Question: Im new to java and Scala.
I have downloaded IntelliJ 13.1 and Im trying to run this project (Goose text extractor) as is: <URL>
Im using JDK 1.7.0_67 with these project structure settings:

When Im trying to run the file TalkToMeGoose.scala Im getting this error:
'''
Error:scalac: Error: class scala.deprecatedInheritance in compiler mirror not found. scala.reflect.internal.MissingRequirementError: class scala.deprecatedInheritance in compiler mirror not found.
at scala.reflect.internal.MissingRequirementError$.signal(MissingRequirementError.scala:17)
at scala.reflect.internal.MissingRequirementError$.notFound(MissingRequirementError.scala:18)
at scala.reflect.internal.Mirrors$RootsBase.getModuleOrClass(Mirrors.scala:53)
at scala.reflect.internal.Mirrors$RootsBase.getModuleOrClass(Mirrors.scala:66)
at scala.reflect.internal.Mirrors$RootsBase.getClassByName(Mirrors.scala:102)
at scala.reflect.internal.Mirrors$RootsBase.getRequiredClass(Mirrors.scala:105)
at scala.reflect.internal.Mirrors$RootsBase.requiredClass(Mirrors.scala:108)
at scala.reflect.internal.Definitions$DefinitionsClass.DeprecatedInheritanceAttr$lzycompute(Definitions.scala:1101)
at scala.reflect.internal.Definitions$DefinitionsClass.DeprecatedInheritanceAttr(Definitions.scala:1101)
at scala.reflect.internal.Symbols$Symbol.hasDeprecatedInheritanceAnnotation(Symbols.scala:842)
at scala.tools.nsc.typechecker.Typers$Typer.scala$tools$nsc$typechecker$Typers$Typer$$validateParentClass$1(Typers.scala:1675)
at scala.tools.nsc.typechecker.Typers$Typer.validateParentClasses(Typers.scala:1706)
at scala.tools.nsc.typechecker.Typers$Typer.typedTemplate(Typers.scala:1864)
at scala.tools.nsc.typechecker.Typers$Typer.typedClassDef(Typers.scala:1738)
at scala.tools.nsc.typechecker.Typers$Typer.typedMemberDef$1(Typers.scala:5206)
at scala.tools.nsc.typechecker.Typers$Typer.typed1(Typers.scala:5256)
at scala.tools.nsc.typechecker.Typers$Typer.runTyper$1(Typers.scala:5293)
at scala.tools.nsc.typechecker.Typers$Typer.scala$tools$nsc$typechecker$Typers$Typer$$typedInternal(Typers.scala:5320)
at scala.tools.nsc.typechecker.Typers$Typer.body$2(Typers.scala:5267)
at scala.tools.nsc.typechecker.Typers$Typer.typed(Typers.scala:5271)
at scala.tools.nsc.typechecker.Typers$Typer.typedByValueExpr(Typers.scala:5349)
at scala.tools.nsc.typechecker.Typers$Typer.scala$tools$nsc$typechecker$Typers$Typer$$typedStat$1(Typers.scala:2985)
at scala.tools.nsc.typechecker.Typers$Typer$$anonfun$61.apply(Typers.scala:3089)
at scala.tools.nsc.typechecker.Typers$Typer$$anonfun$61.apply(Typers.scala:3089)
at scala.collection.immutable.List.loop$1(List.scala:172)
at scala.collection.immutable.List.mapConserve(List.scala:188)
at scala.tools.nsc.typechecker.Typers$Typer.typedStats(Typers.scala:3089)
at scala.tools.nsc.typechecker.Typers$Typer.typedPackageDef$1(Typers.scala:4916)
at scala.tools.nsc.typechecker.Typers$Typer.typedMemberDef$1(Typers.scala:5209)
at scala.tools.nsc.typechecker.Typers$Typer.typed1(Typers.scala:5256)
at scala.tools.nsc.typechecker.Typers$Typer.runTyper$1(Typers.scala:5293)
at scala.tools.nsc.typechecker.Typers$Typer.scala$tools$nsc$typechecker$Typers$Typer$$typedInternal(Typers.scala:5320)
at scala.tools.nsc.typechecker.Typers$Typer.body$2(Typers.scala:5267)
at scala.tools.nsc.typechecker.Typers$Typer.typed(Typers.scala:5271)
at scala.tools.nsc.typechecker.Typers$Typer.typed(Typers.scala:5345)
at scala.tools.nsc.typechecker.Analyzer$typerFactory$$anon$3.apply(Analyzer.scala:102)
at scala.tools.nsc.Global$GlobalPhase.applyPhase(Global.scala:410)
at scala.tools.nsc.typechecker.Analyzer$typerFactory$$anon$3$$anonfun$run$1.apply(Analyzer.scala:94)
at scala.tools.nsc.typechecker.Analyzer$typerFactory$$anon$3$$anonfun$run$1.apply(Analyzer.scala:93)
at scala.collection.Iterator$class.foreach(Iterator.scala:743)
at scala.collection.AbstractIterator.foreach(Iterator.scala:1177)
at scala.tools.nsc.typechecker.Analyzer$typerFactory$$anon$3.run(Analyzer.scala:93)
at scala.tools.nsc.Global$Run.compileUnitsInternal(Global.scala:1557)
at scala.tools.nsc.Global$Run.compileUnits(Global.scala:1542)
at scala.tools.nsc.Global$Run.compileSources(Global.scala:1537)
at scala.tools.nsc.Global$Run.compile(Global.scala:1644)
at xsbt.CachedCompiler0.run(CompilerInterface.scala:126)
at xsbt.CachedCompiler0.run(CompilerInterface.scala:102)
at xsbt.CompilerInterface.run(CompilerInterface.scala:27)
at sun.reflect.NativeMethodAccessorImpl.invoke0(Native Method)
at sun.reflect.NativeMethodAccessorImpl.invoke(NativeMethodAccessorImpl.java:57)
at sun.reflect.DelegatingMethodAccessorImpl.invoke(DelegatingMethodAccessorImpl.java:43)
at java.lang.reflect.Method.invoke(Method.java:606)
at sbt.compiler.AnalyzingCompiler.call(AnalyzingCompiler.scala:102)
at sbt.compiler.AnalyzingCompiler.compile(AnalyzingCompiler.scala:48)
at sbt.compiler.AnalyzingCompiler.compile(AnalyzingCompiler.scala:41)
at org.jetbrains.jps.incremental.scala.local.IdeaIncrementalCompiler.compile(IdeaIncrementalCompiler.scala:28)
at org.jetbrains.jps.incremental.scala.local.LocalServer.compile(LocalServer.scala:26)
at org.jetbrains.jps.incremental.scala.remote.Main$.make(Main.scala:64)
at org.jetbrains.jps.incremental.scala.remote.Main$.nailMain(Main.scala:22)
at org.jetbrains.jps.incremental.scala.remote.Main.nailMain(Main.scala)
at sun.reflect.NativeMethodAccessorImpl.invoke0(Native Method)
at sun.reflect.NativeMethodAccessorImpl.invoke(NativeMethodAccessorImpl.java:57)
at sun.reflect.DelegatingMethodAccessorImpl.invoke(DelegatingMethodAccessorImpl.java:43)
at java.lang.reflect.Method.invoke(Method.java:606)
at com.martiansoftware.nailgun.NGSession.run(NGSession.java:319)
'''
couldn't find anything relevant on Google...
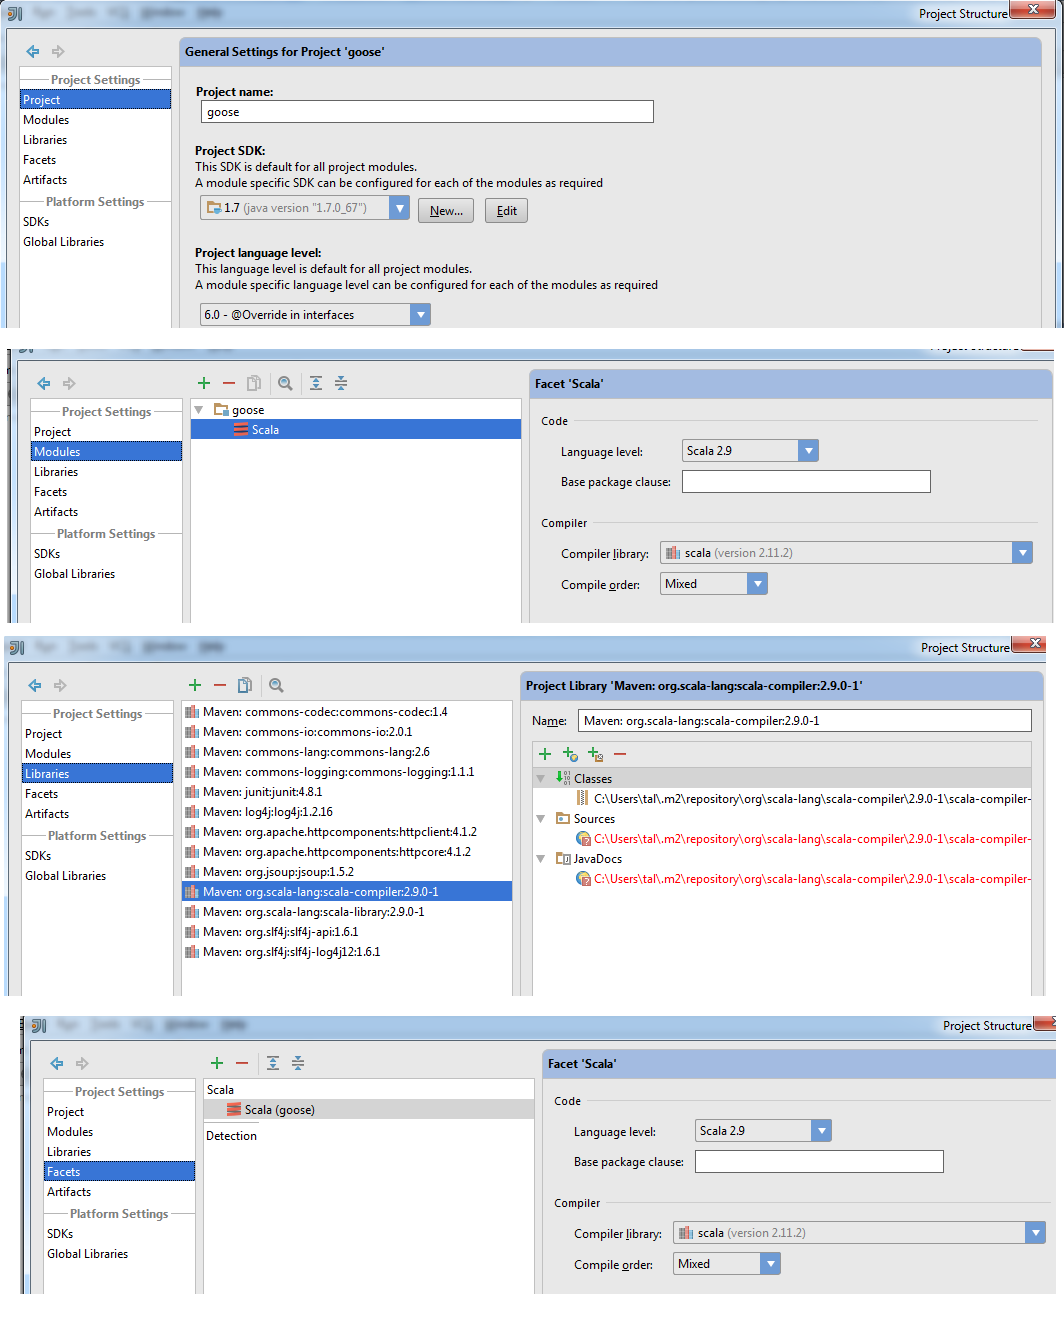
Answer: So to resume my comments:
The compiler library you should use is : 'Maven: org.scala-lang:scala-compiler-bundle:2.9.0-1'
I don't know why it haven't been created when you opened the Goose project.
But you can create it yourself:
Open the library settings and spot where your system download the maven libraries by clicking eg on: 'Maven: org.scala-lang:scala-library:2.9.0-1'.
Then click on 'New Project Library', and add to it both 'Maven: org.scala-lang:scala-library:2.9.0-1' and 'Maven: org.scala-lang:scala-compiler:2.9.0-1'. The file selector has an option to display hidden directories, which can be useful.
Then go in the 'Module' settings and change the Scala compiler to the library you just created. (It may take a few seconds before appearing in the list of libraries).
It should work fine.